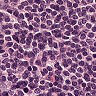
Metastatic tissue present: no